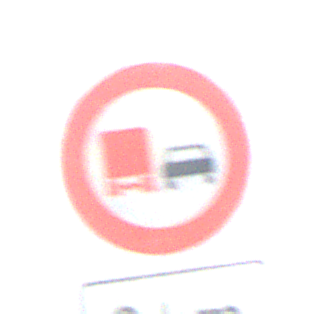
Verkehrszeichen: UeberholverbotKraftfahrzeuge
Zusatzzeichen unten: Entfernungsangaben2
Umgebung: Outdoor, Urban
Tageszeit: MorningAfternoon
Wetter: Clear
Licht: Natural
Jahreszeit: NotSpecified
Kontrast: HighContrast